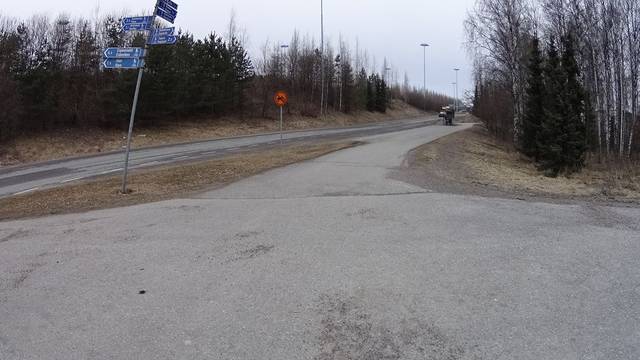
Region: Finland
Coordinates: 60.171, 24.755